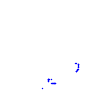
Particle: proton